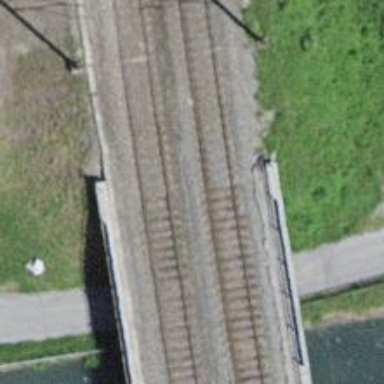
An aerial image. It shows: Railway bridge with electrified tracks and single rail.